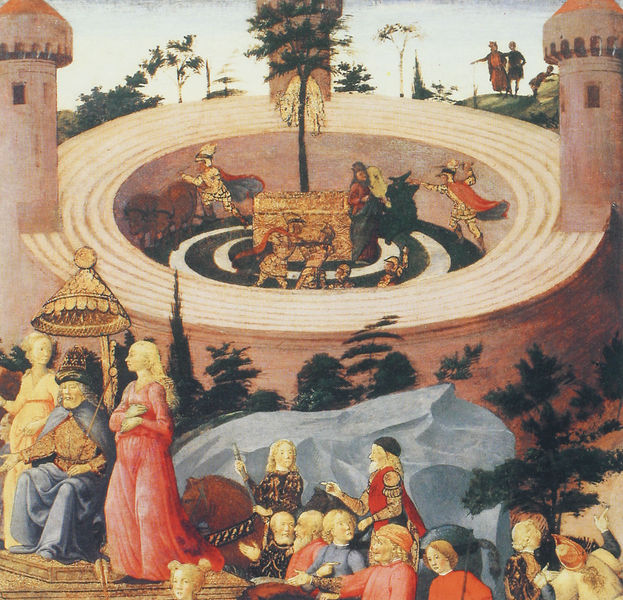
Titel: Jason und die Argonauten
Künstler: Biagio di Antonio
Institution: New York, The Metropolitan Museum of  Art
Schlagwörter: baum, felsen, gemälde, bäume, frauen, bunt, flächig, malerei, stein, bild, paar, gotik, renaissance, kreis, pferd, pferde, reiter, garten, passanten, perspektive, fels, gefolge, kaiser, könig, arena, truhe, rinder, burg, türme, volk, herrscher, adelig, stier, sultan, gladiator, sänfte, gladiatpr